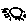
Label: sun